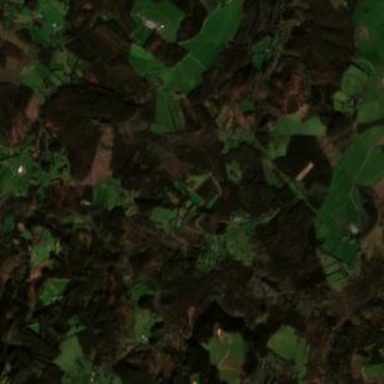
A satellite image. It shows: Forest with broadleaved trees.